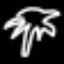
Label: palm tree